Aerial crown-view tile of a tropical tree (Barro Colorado Island, Panama), acquired 20250317:
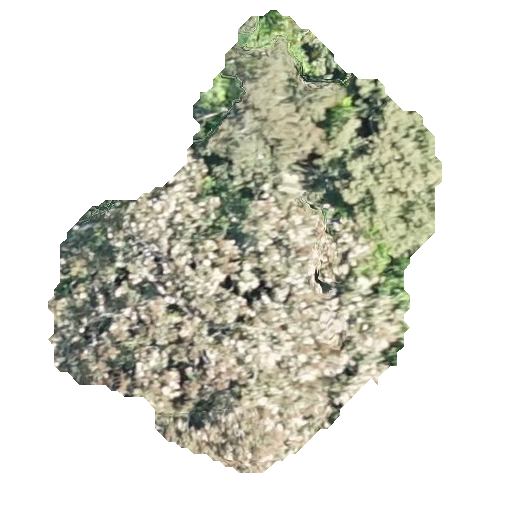
Species: Cordia alliodora
GBIF accepted scientific name: Cordia alliodora
Crown area: 163.645 m²